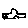
Label: car